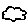
Label: cloud